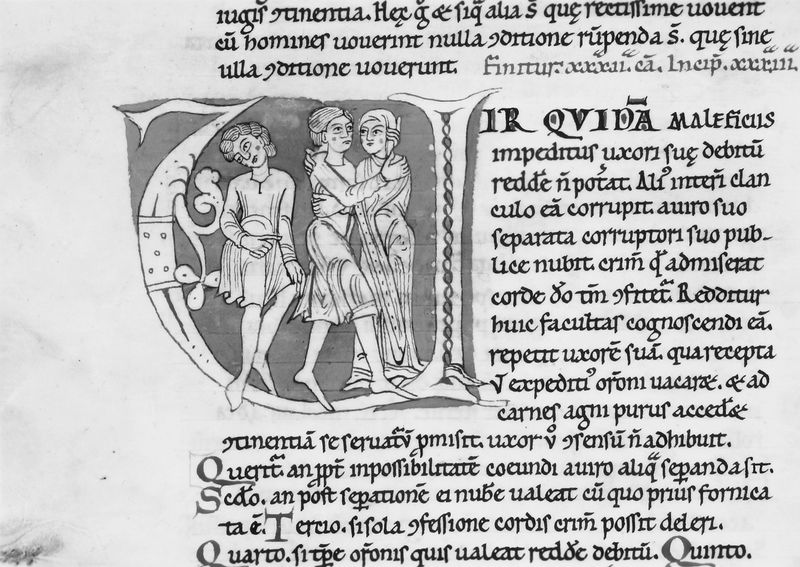
Titel: Decretum Gratiani Clm 17161
Institution: München, Bayerische Staatsbibliothek
Schlagwörter: baum, mann, frauen, frau, grau, männer, gürtel, ornament, halten, teller, schauen, ast, kirche, gewand, paar, blatt, schrift, liebe, figuren, kaiser, könig, weib, weiber, dekor, zeigen, umarmen, buch, text, buchstabe, initiale, mythologie, ranke, eifersucht, pergament, sage, mittelalter, romanik, nibelungen, ansehen, lettern, handschrift, latein, buchmalerei, anfangsbuchstabe, majuskel, manuskript, mytholgie, illumination, schrieben, u, v, 1000, 1100, initale, uxor, #buchstabe+, utherecht, quida, umrahm